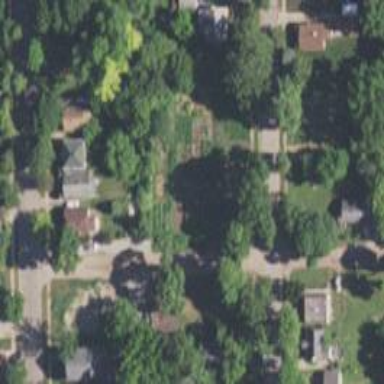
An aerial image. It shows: Community garden providing leisure land.